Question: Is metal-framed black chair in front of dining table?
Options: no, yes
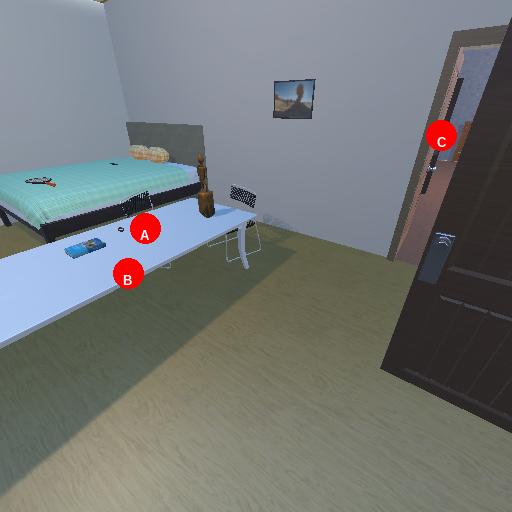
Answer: no